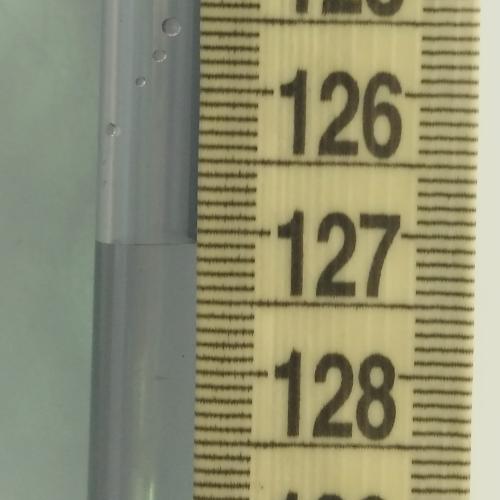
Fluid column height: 127.1 cm